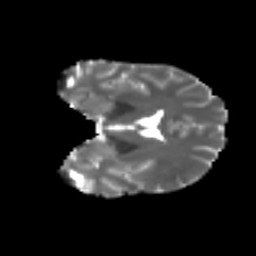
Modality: T2w
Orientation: coronal
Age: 29
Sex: male
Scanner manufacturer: ge
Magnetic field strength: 3 T
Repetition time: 7.8 s
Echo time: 0.0607 s